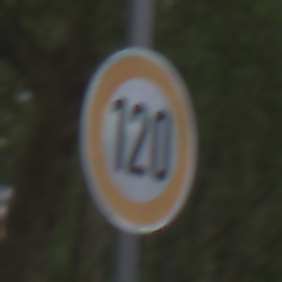
Verkehrszeichen: Geschwindigkeit120
Umgebung: Outdoor, Urban
Tageszeit: MorningAfternoon
Wetter: Overcast
Licht: Natural
Jahreszeit: NotSpecified
Kontrast: LowContrast